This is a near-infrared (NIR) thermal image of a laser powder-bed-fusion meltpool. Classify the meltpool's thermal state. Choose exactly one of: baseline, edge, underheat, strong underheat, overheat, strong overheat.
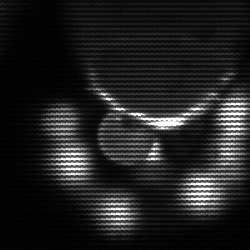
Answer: edge